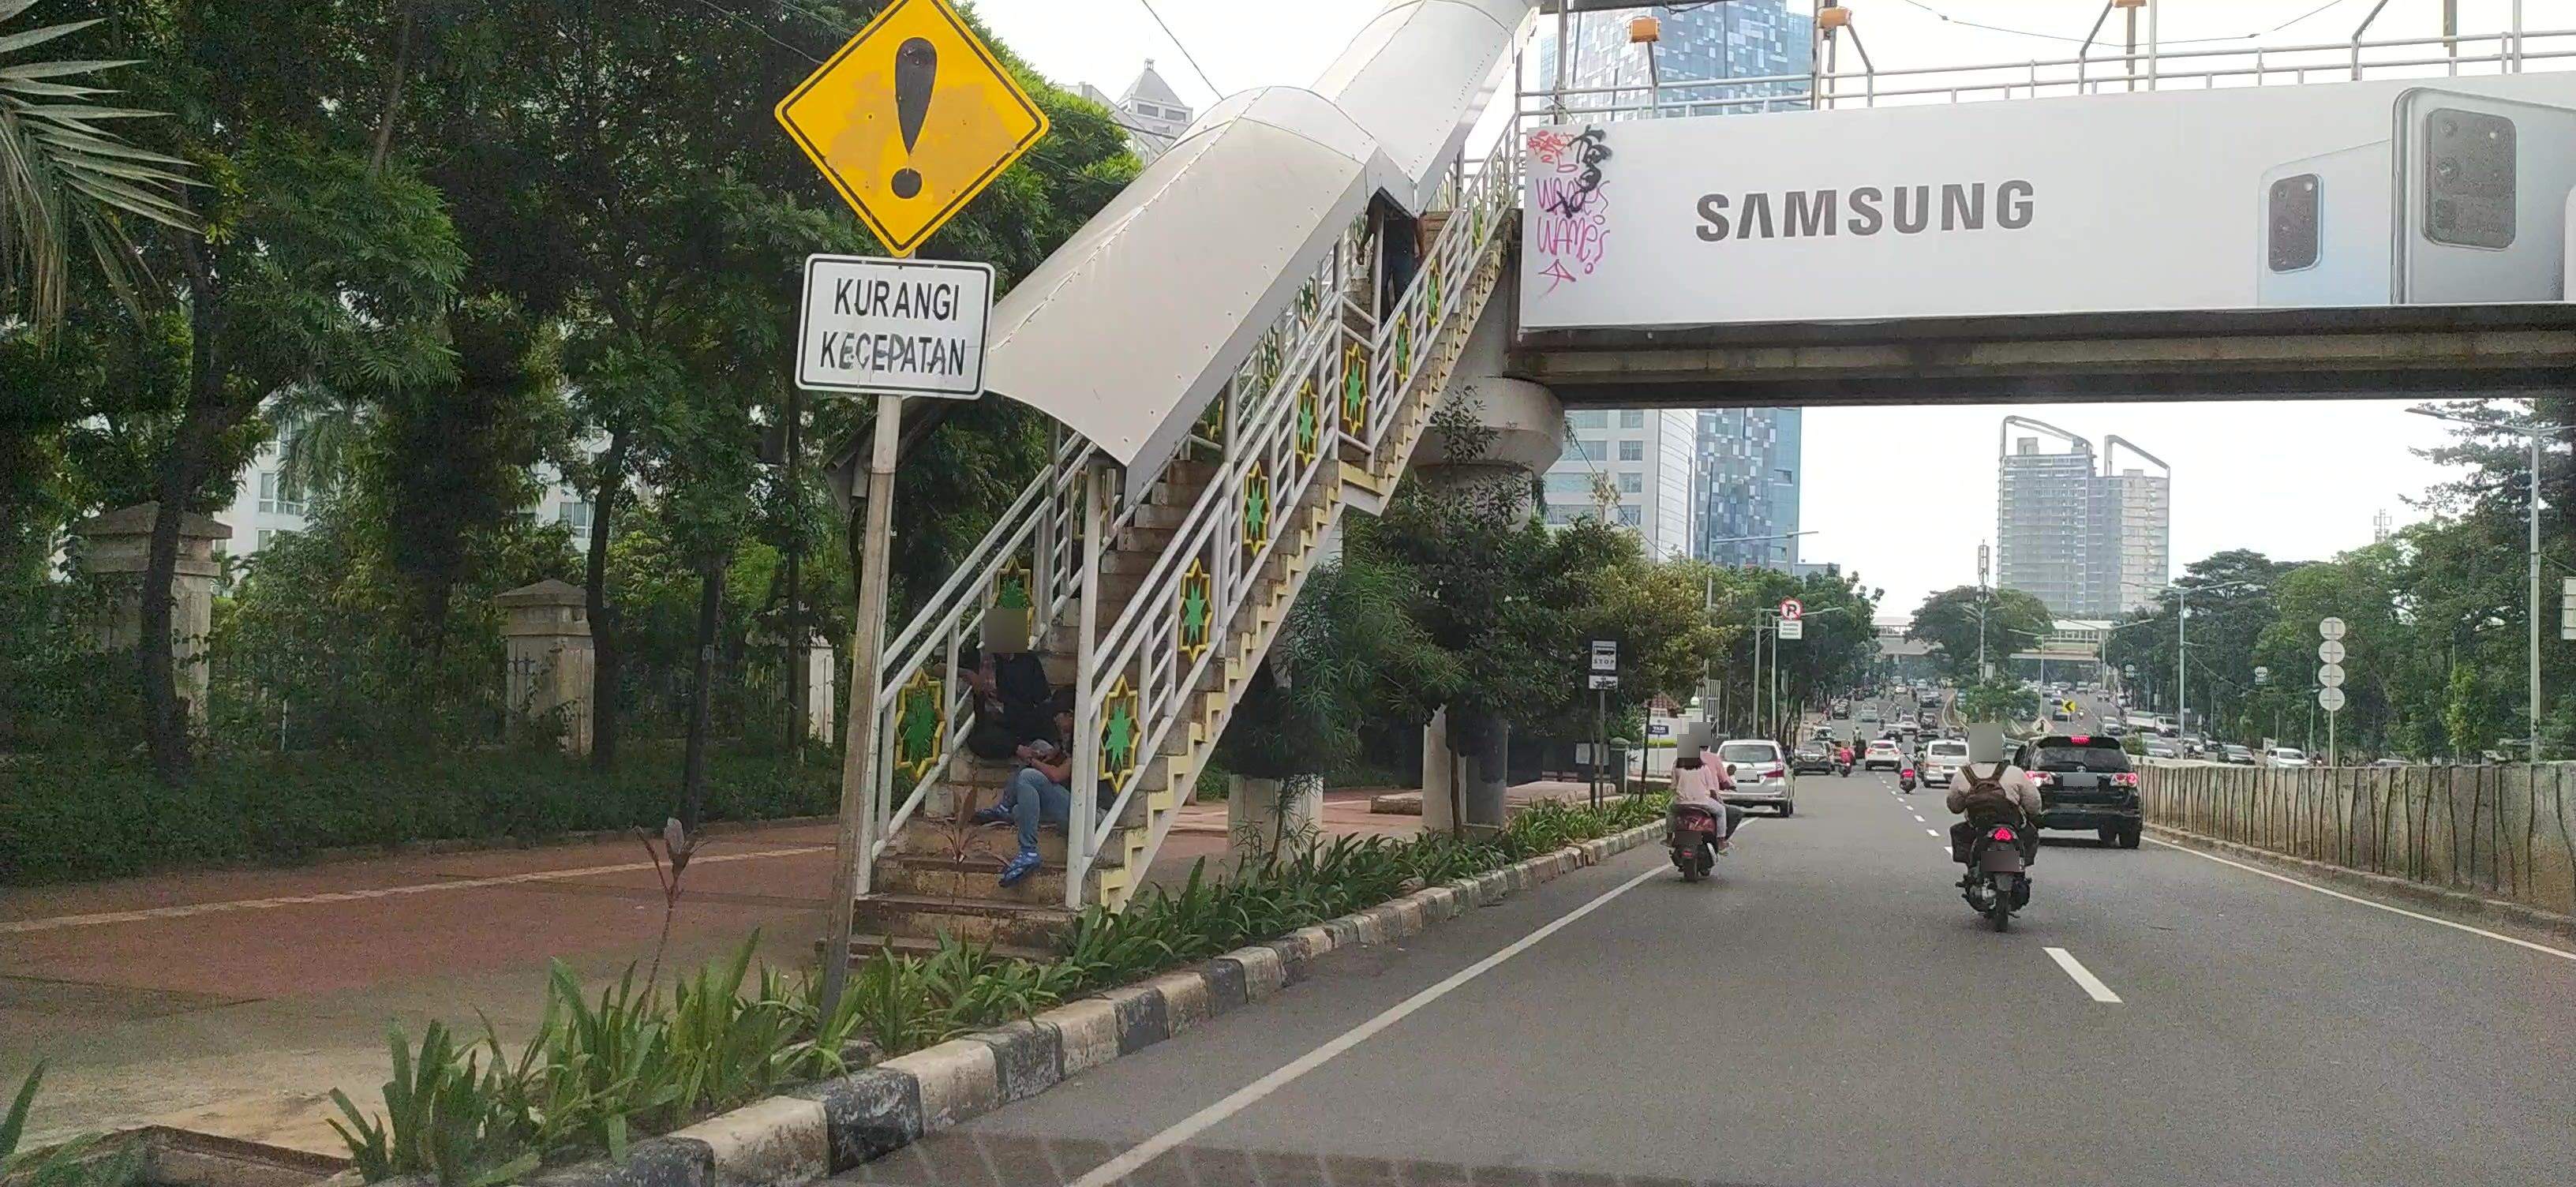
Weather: clear
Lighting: day
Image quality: good
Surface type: driving surface
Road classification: primary
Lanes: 2
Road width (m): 10
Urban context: urban centre
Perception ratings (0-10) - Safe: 2.41, Lively: 7.42, Beautiful: 3.26, Boring: 1.21, Depressing: 3.7, Wealthy: 6.7